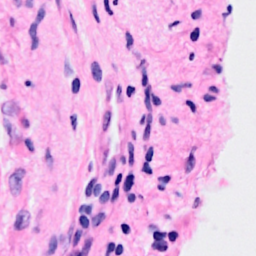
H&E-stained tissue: Breast